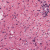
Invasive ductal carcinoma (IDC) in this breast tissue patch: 0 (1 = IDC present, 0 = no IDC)